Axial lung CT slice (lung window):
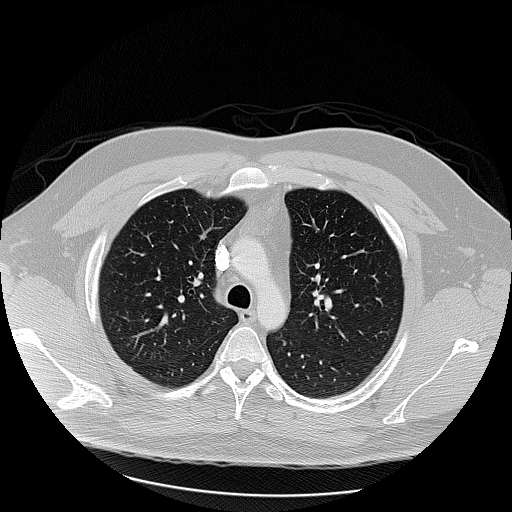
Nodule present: no